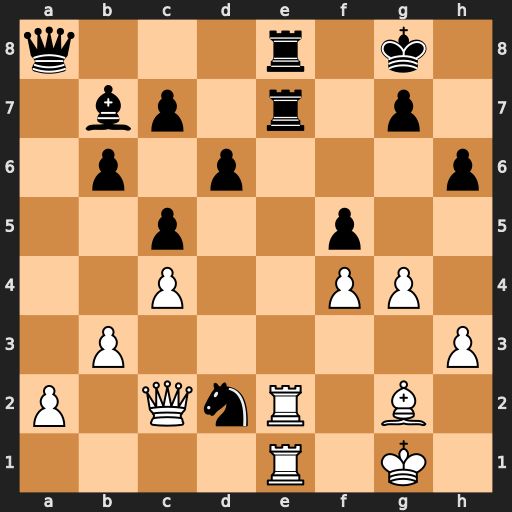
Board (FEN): q3r1k1/1bp1r1p1/1p1p3p/2p2p2/2P2PP1/1P5P/P1QnR1B1/4R1K1
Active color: w
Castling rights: -
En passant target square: -
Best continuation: Rxe7 Rxe7 Rxe7